Question: I'm using NetBeans IDE 7.2.1 with git. Somehow NetBeans is not displaying the change indictions (<URL> when I change fieles in a git managed repository. Where can I enable this behaviour?

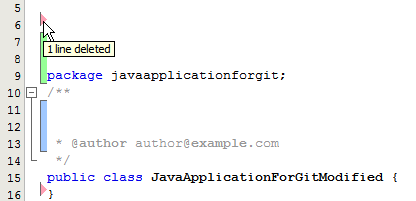
Answer: First, 'Tools > Plugins > Installed' and make sure Git is there. If not, you can install it from the NetBeans catalog.
Then, 'Tools > options > Misc > Versioning' and make sure Git is there.
Worked for me in 7.1.2.
For the formatting, go to 'View > Show diff sidebar'